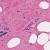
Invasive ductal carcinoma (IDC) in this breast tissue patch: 0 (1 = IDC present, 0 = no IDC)